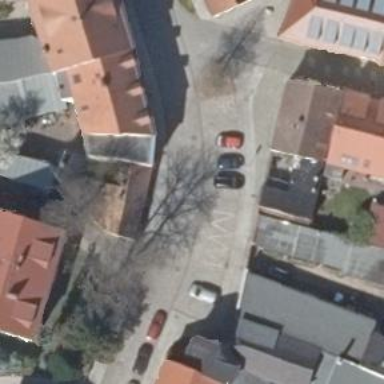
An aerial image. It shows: Residential road.